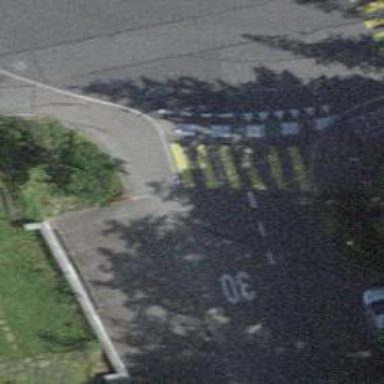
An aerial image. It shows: Footway with zebra crossing.